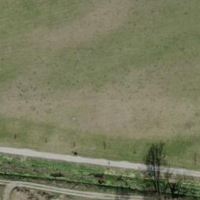
EUNIS habitat code: 52
Species observed at this site:
Ardea alba
Corvus corone